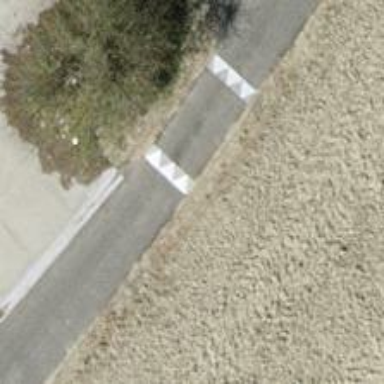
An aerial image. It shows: Table-style traffic calming feature.